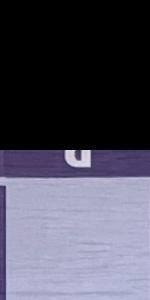
Label: Empty